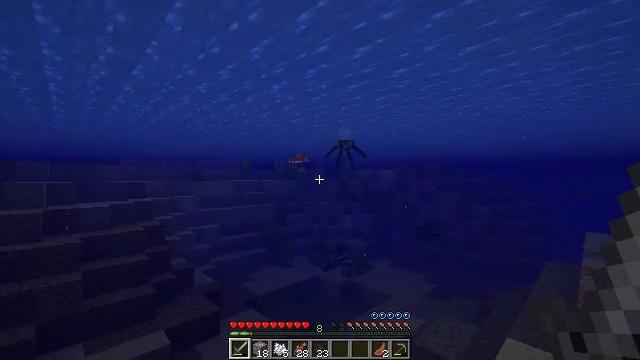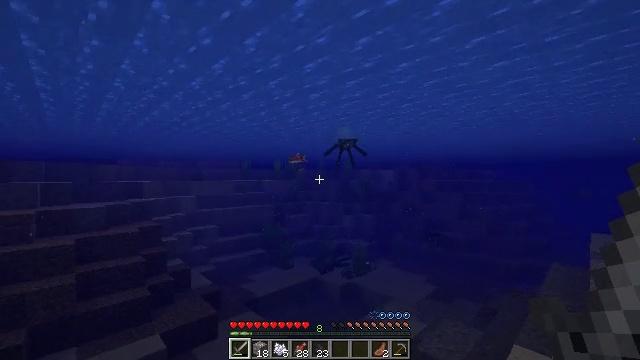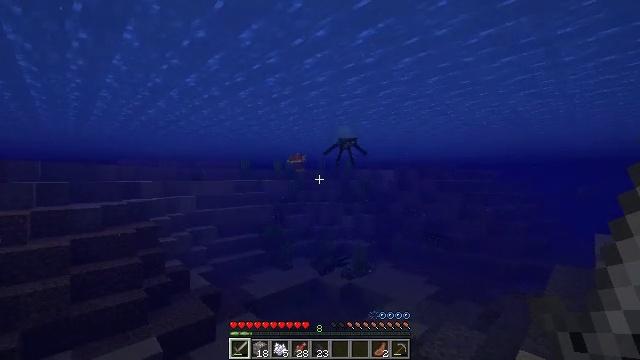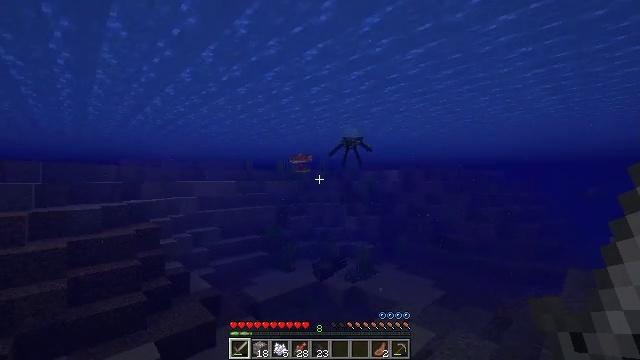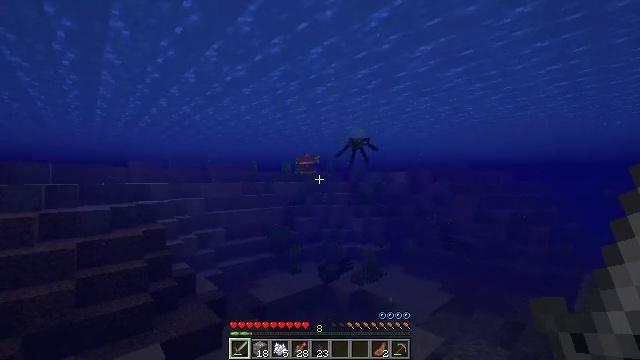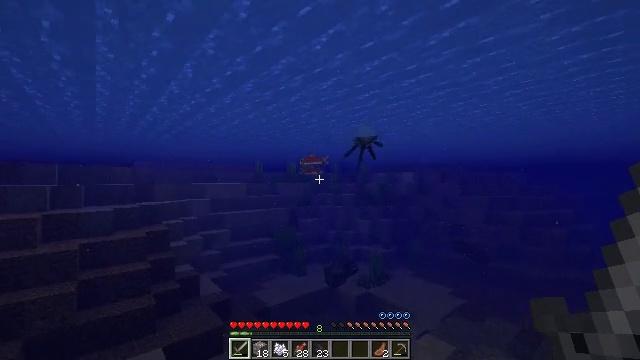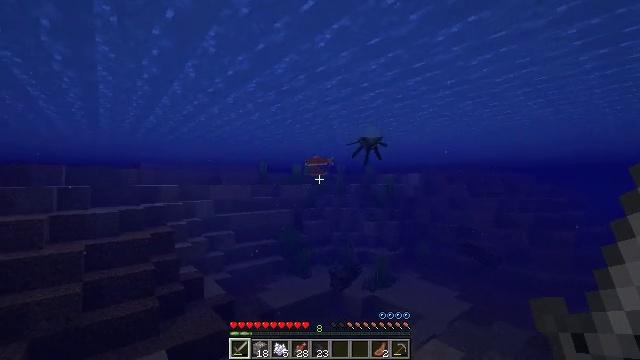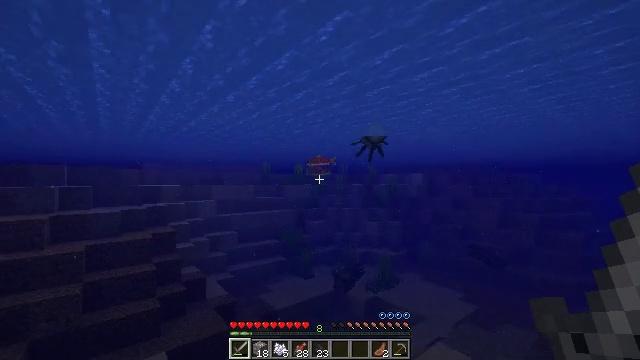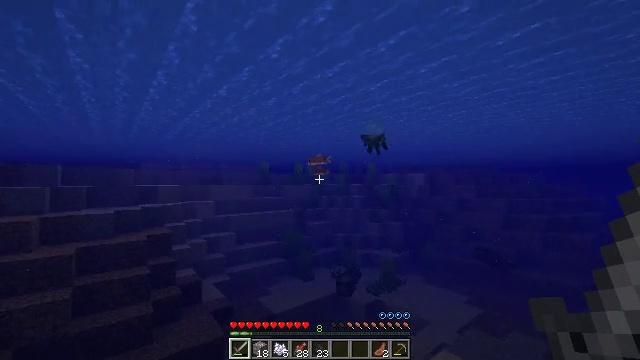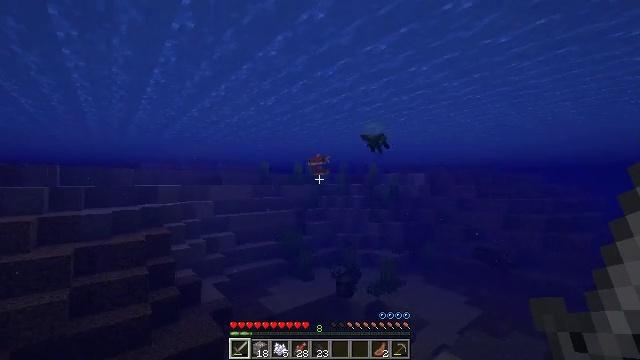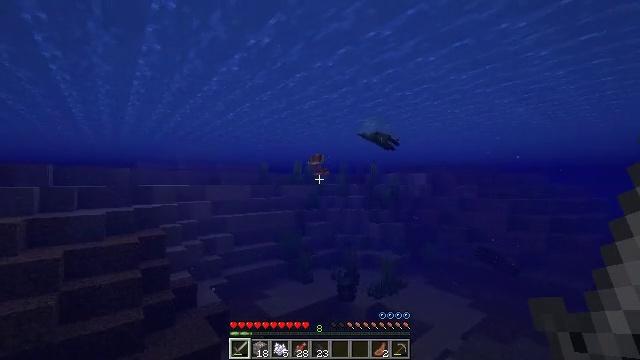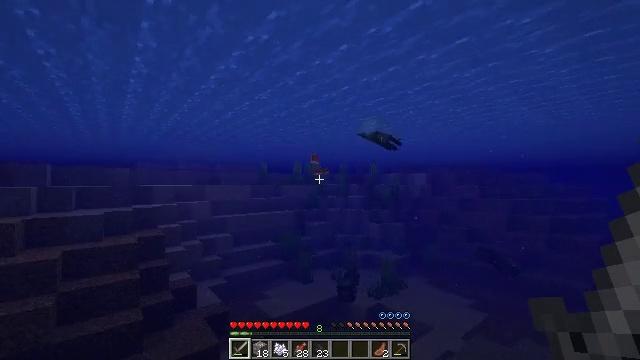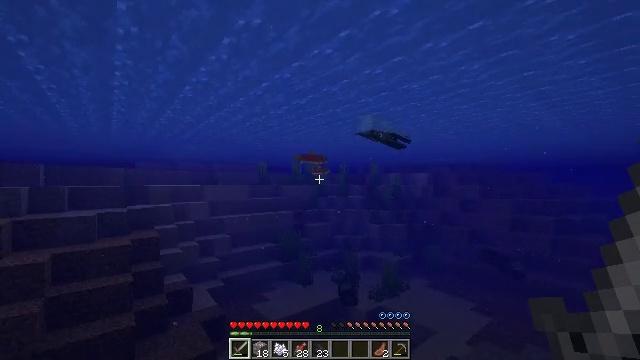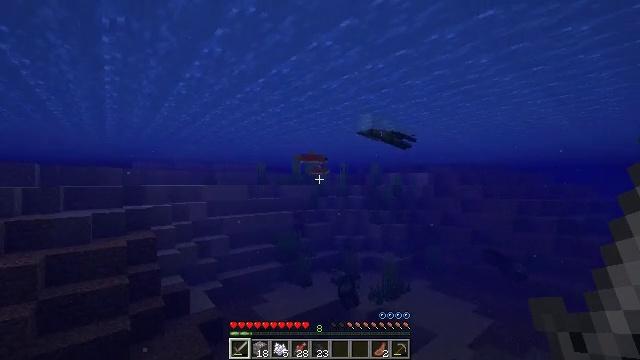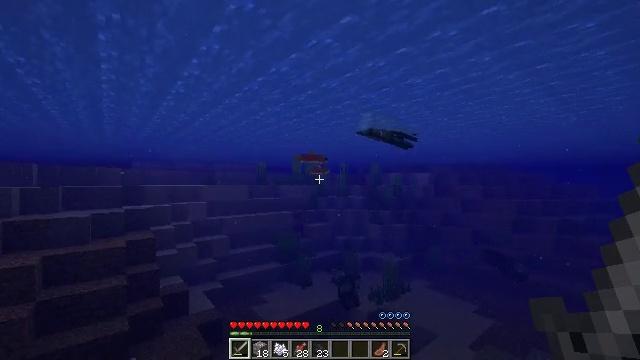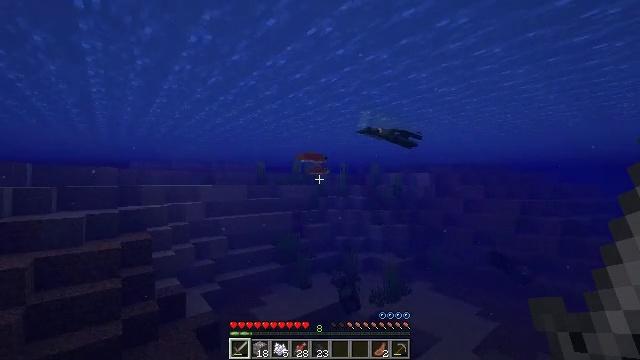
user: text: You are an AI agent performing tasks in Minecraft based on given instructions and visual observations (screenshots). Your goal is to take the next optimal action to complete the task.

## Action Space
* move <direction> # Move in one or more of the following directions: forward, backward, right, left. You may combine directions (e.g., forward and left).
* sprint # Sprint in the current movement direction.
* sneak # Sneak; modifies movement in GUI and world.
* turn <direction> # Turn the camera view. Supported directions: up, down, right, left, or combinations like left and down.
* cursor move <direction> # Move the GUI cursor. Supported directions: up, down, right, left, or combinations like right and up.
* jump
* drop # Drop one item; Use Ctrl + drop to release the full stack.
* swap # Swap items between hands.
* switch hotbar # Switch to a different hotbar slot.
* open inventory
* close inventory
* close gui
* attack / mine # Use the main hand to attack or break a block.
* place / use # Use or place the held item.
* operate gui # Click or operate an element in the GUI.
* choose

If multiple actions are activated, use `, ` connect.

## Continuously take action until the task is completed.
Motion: motion action
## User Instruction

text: Kill the salmon.
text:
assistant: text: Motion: move forward
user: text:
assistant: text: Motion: move forward
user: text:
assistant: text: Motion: move forward
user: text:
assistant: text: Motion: move forward, turn left
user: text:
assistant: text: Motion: move forward, turn left
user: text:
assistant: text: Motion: move forward, turn left
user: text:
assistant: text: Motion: move forward
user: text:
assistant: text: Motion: move forward
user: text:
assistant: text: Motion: move forward
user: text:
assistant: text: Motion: move forward
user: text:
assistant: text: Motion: move forward
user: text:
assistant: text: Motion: move forward
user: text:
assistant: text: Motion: move forward
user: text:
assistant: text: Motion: move forward
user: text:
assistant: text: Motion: move forward
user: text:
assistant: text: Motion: move forward
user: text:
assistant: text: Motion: move forward
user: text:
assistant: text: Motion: move forward
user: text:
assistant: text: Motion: move forward
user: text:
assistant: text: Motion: move forward
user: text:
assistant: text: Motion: move forward
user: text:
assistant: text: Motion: move forward
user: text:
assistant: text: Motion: move forward
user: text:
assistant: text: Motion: move forward
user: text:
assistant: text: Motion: move forward
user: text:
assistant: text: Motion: move forward
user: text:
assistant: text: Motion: move forward
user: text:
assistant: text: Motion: move forward
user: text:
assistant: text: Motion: move forward
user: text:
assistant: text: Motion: move forward